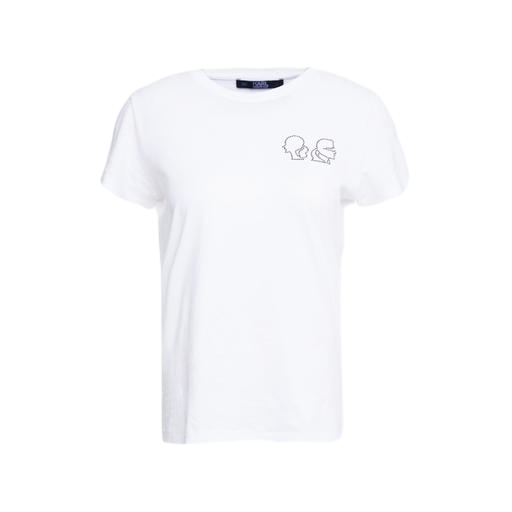
white graphic t-shirt, t-shirt twist graphic, white signature print t-shirt, white background